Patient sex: M
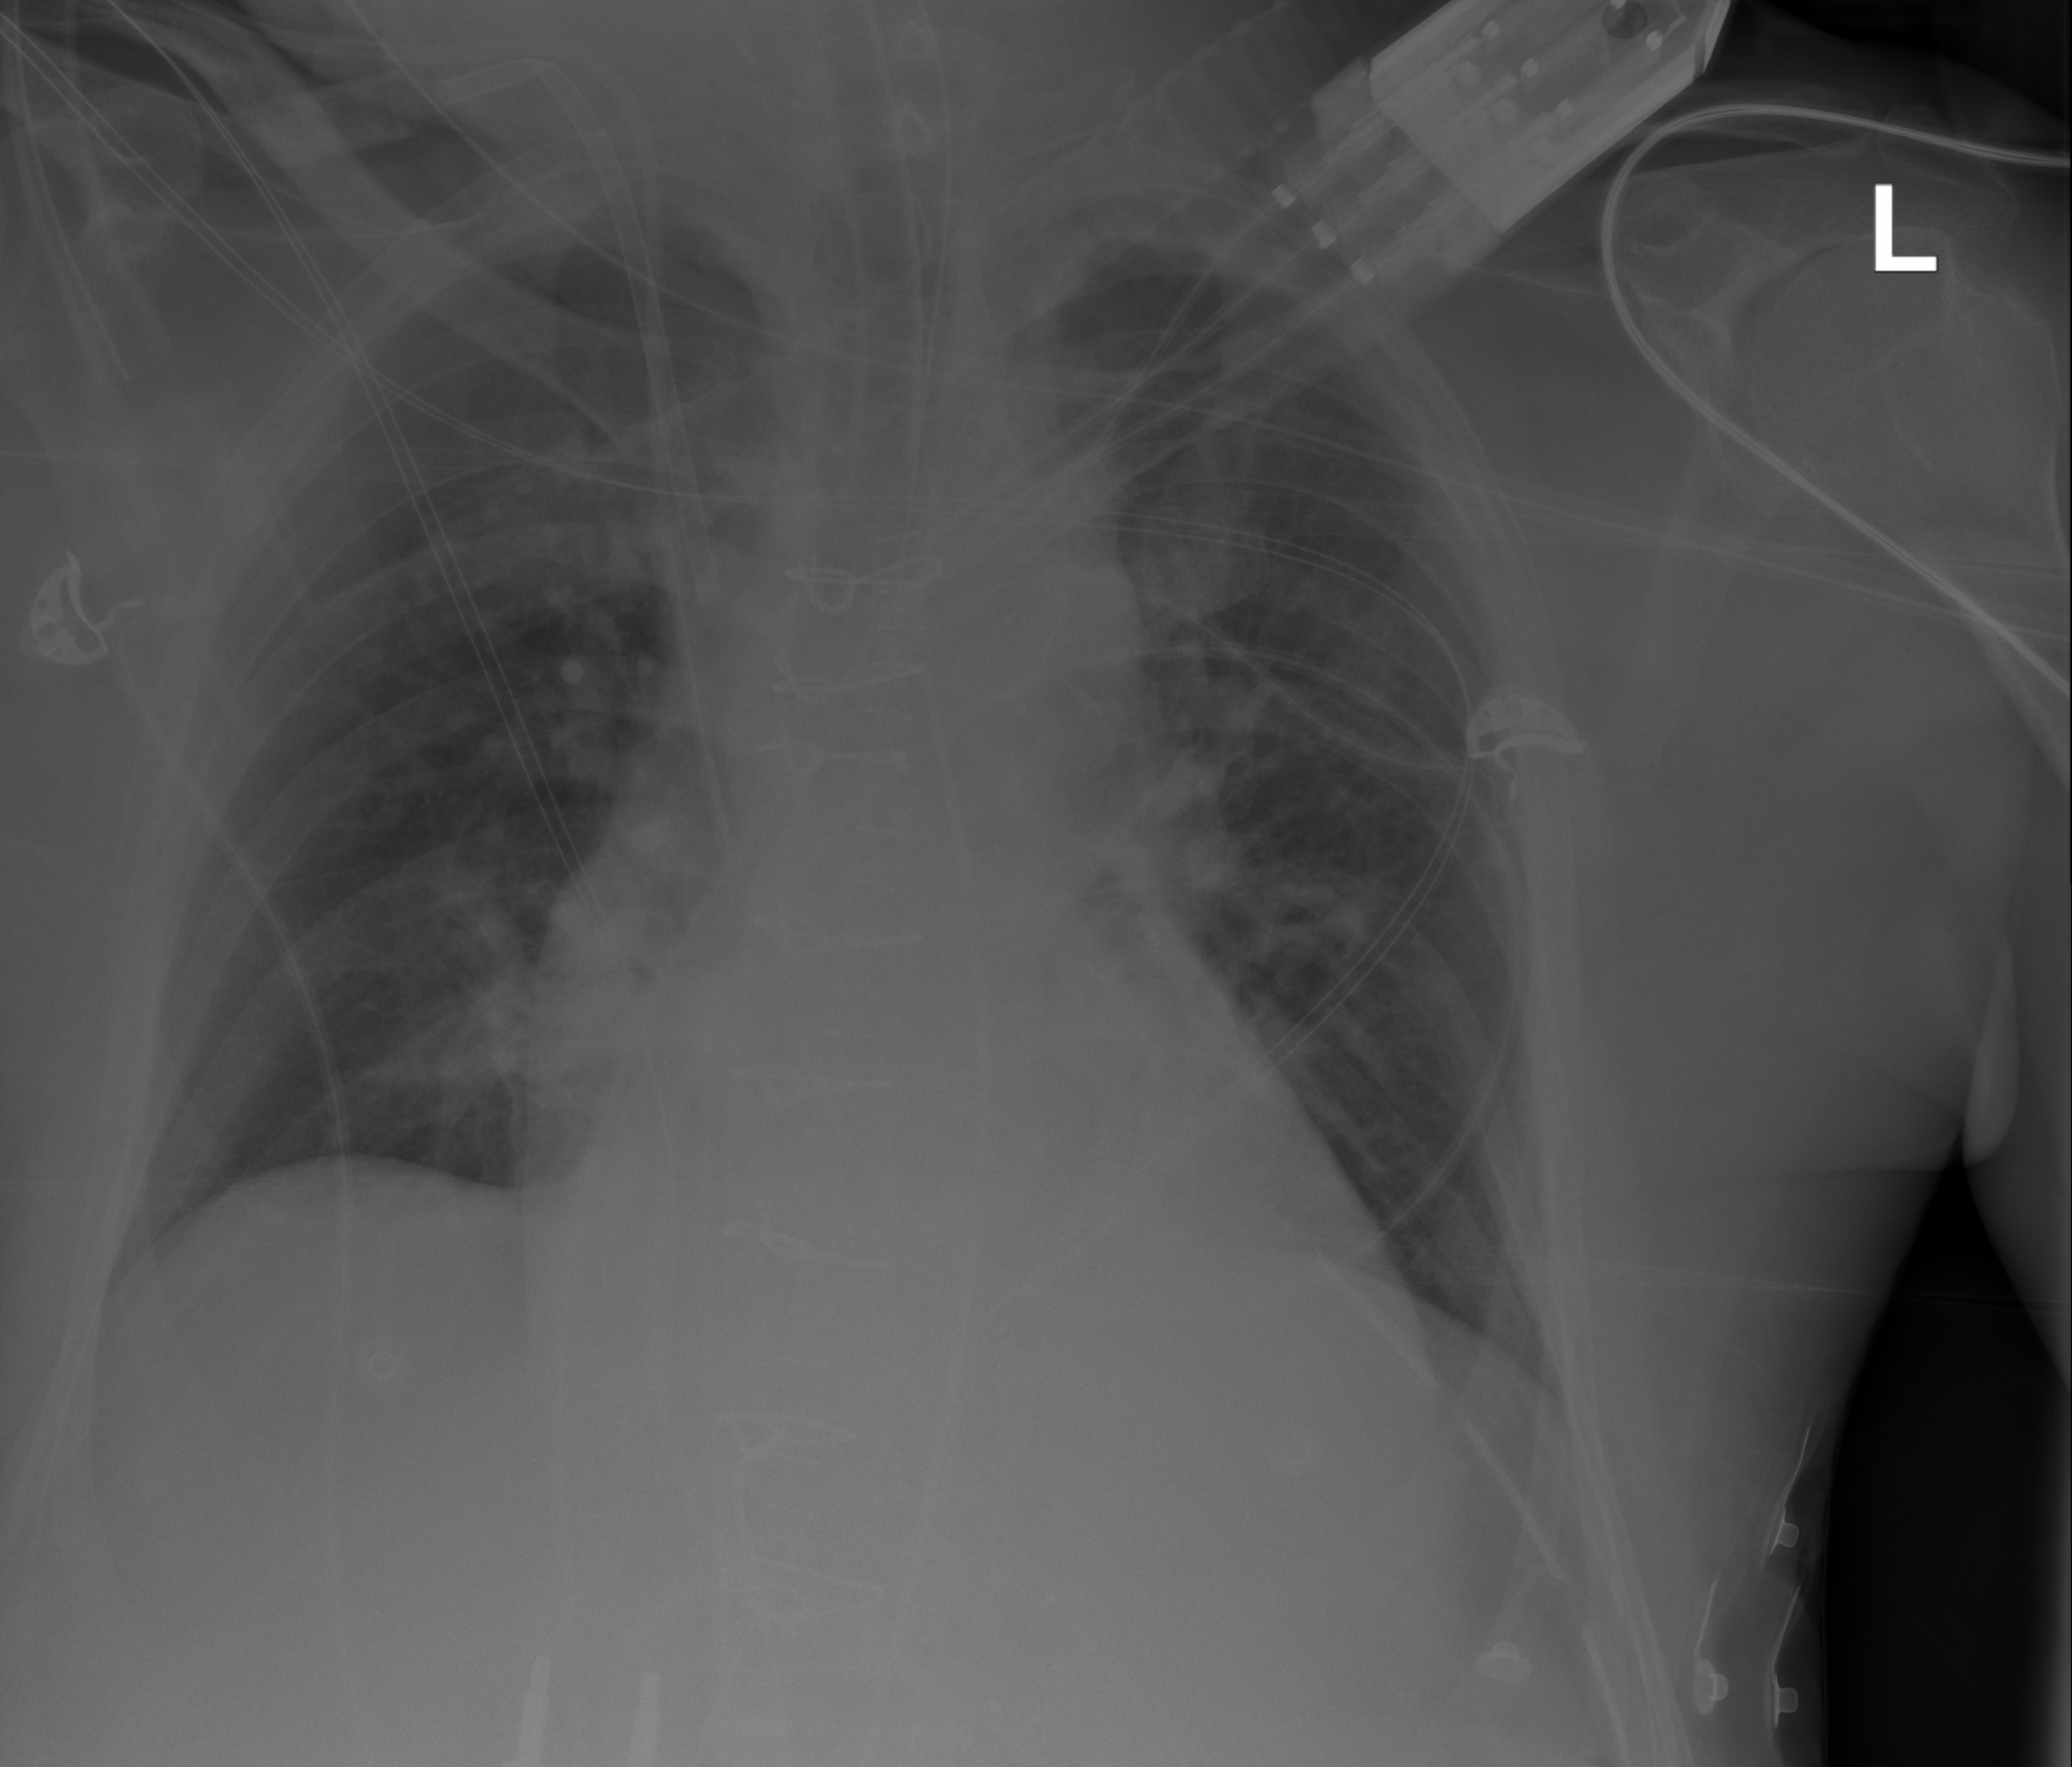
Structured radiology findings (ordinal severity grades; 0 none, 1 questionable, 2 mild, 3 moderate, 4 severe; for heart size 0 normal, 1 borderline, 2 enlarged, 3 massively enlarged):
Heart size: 2
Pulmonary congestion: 1
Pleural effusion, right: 0
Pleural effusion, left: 0
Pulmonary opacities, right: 0
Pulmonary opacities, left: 0
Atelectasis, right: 0
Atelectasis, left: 0